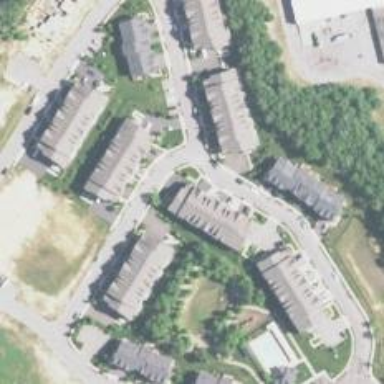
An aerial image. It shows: Neighborhood.